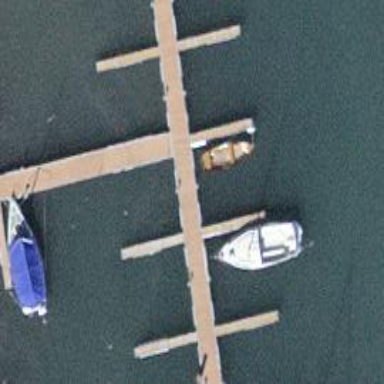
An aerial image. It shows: Man-made pier.